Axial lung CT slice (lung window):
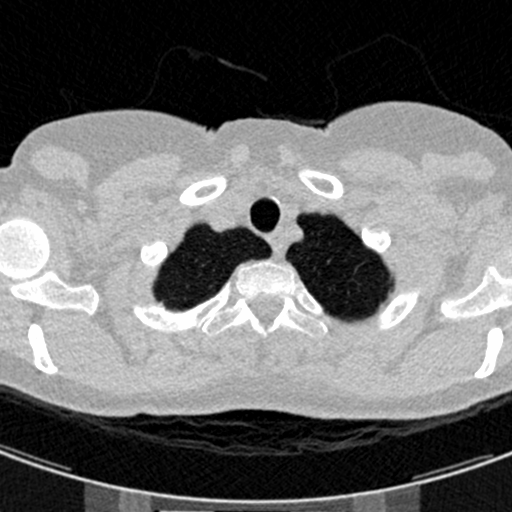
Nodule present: no